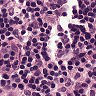
Metastatic tissue present: no